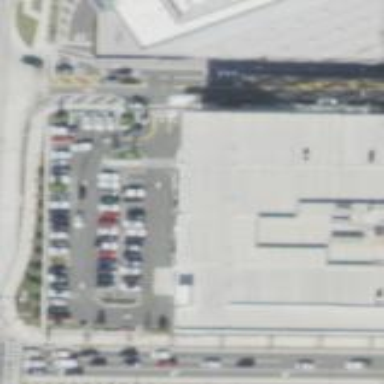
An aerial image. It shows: Multi-storey parking building.